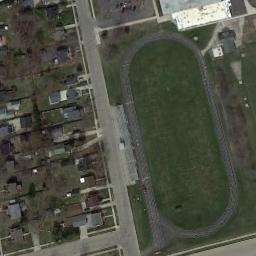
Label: ground_track_field